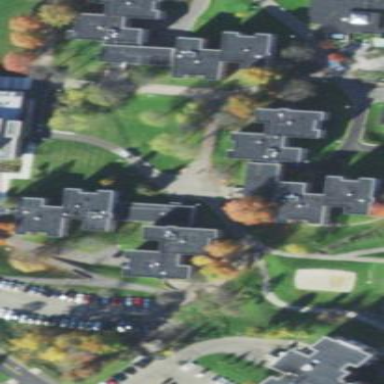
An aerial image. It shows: Dormitory building.